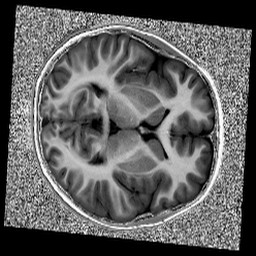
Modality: UNIT1
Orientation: axial
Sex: female
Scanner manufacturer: siemens
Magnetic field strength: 3 T
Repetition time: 5 s
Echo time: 0.00355 s